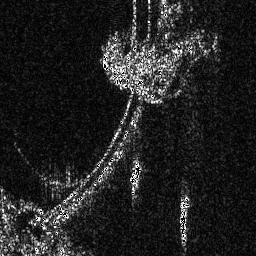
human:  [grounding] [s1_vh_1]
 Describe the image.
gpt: In the satellite image, there is  <ref>1 medium ship </ref> <box>[[68, 74, 74, 95, 0]]</box> located at bottom right.